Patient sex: F
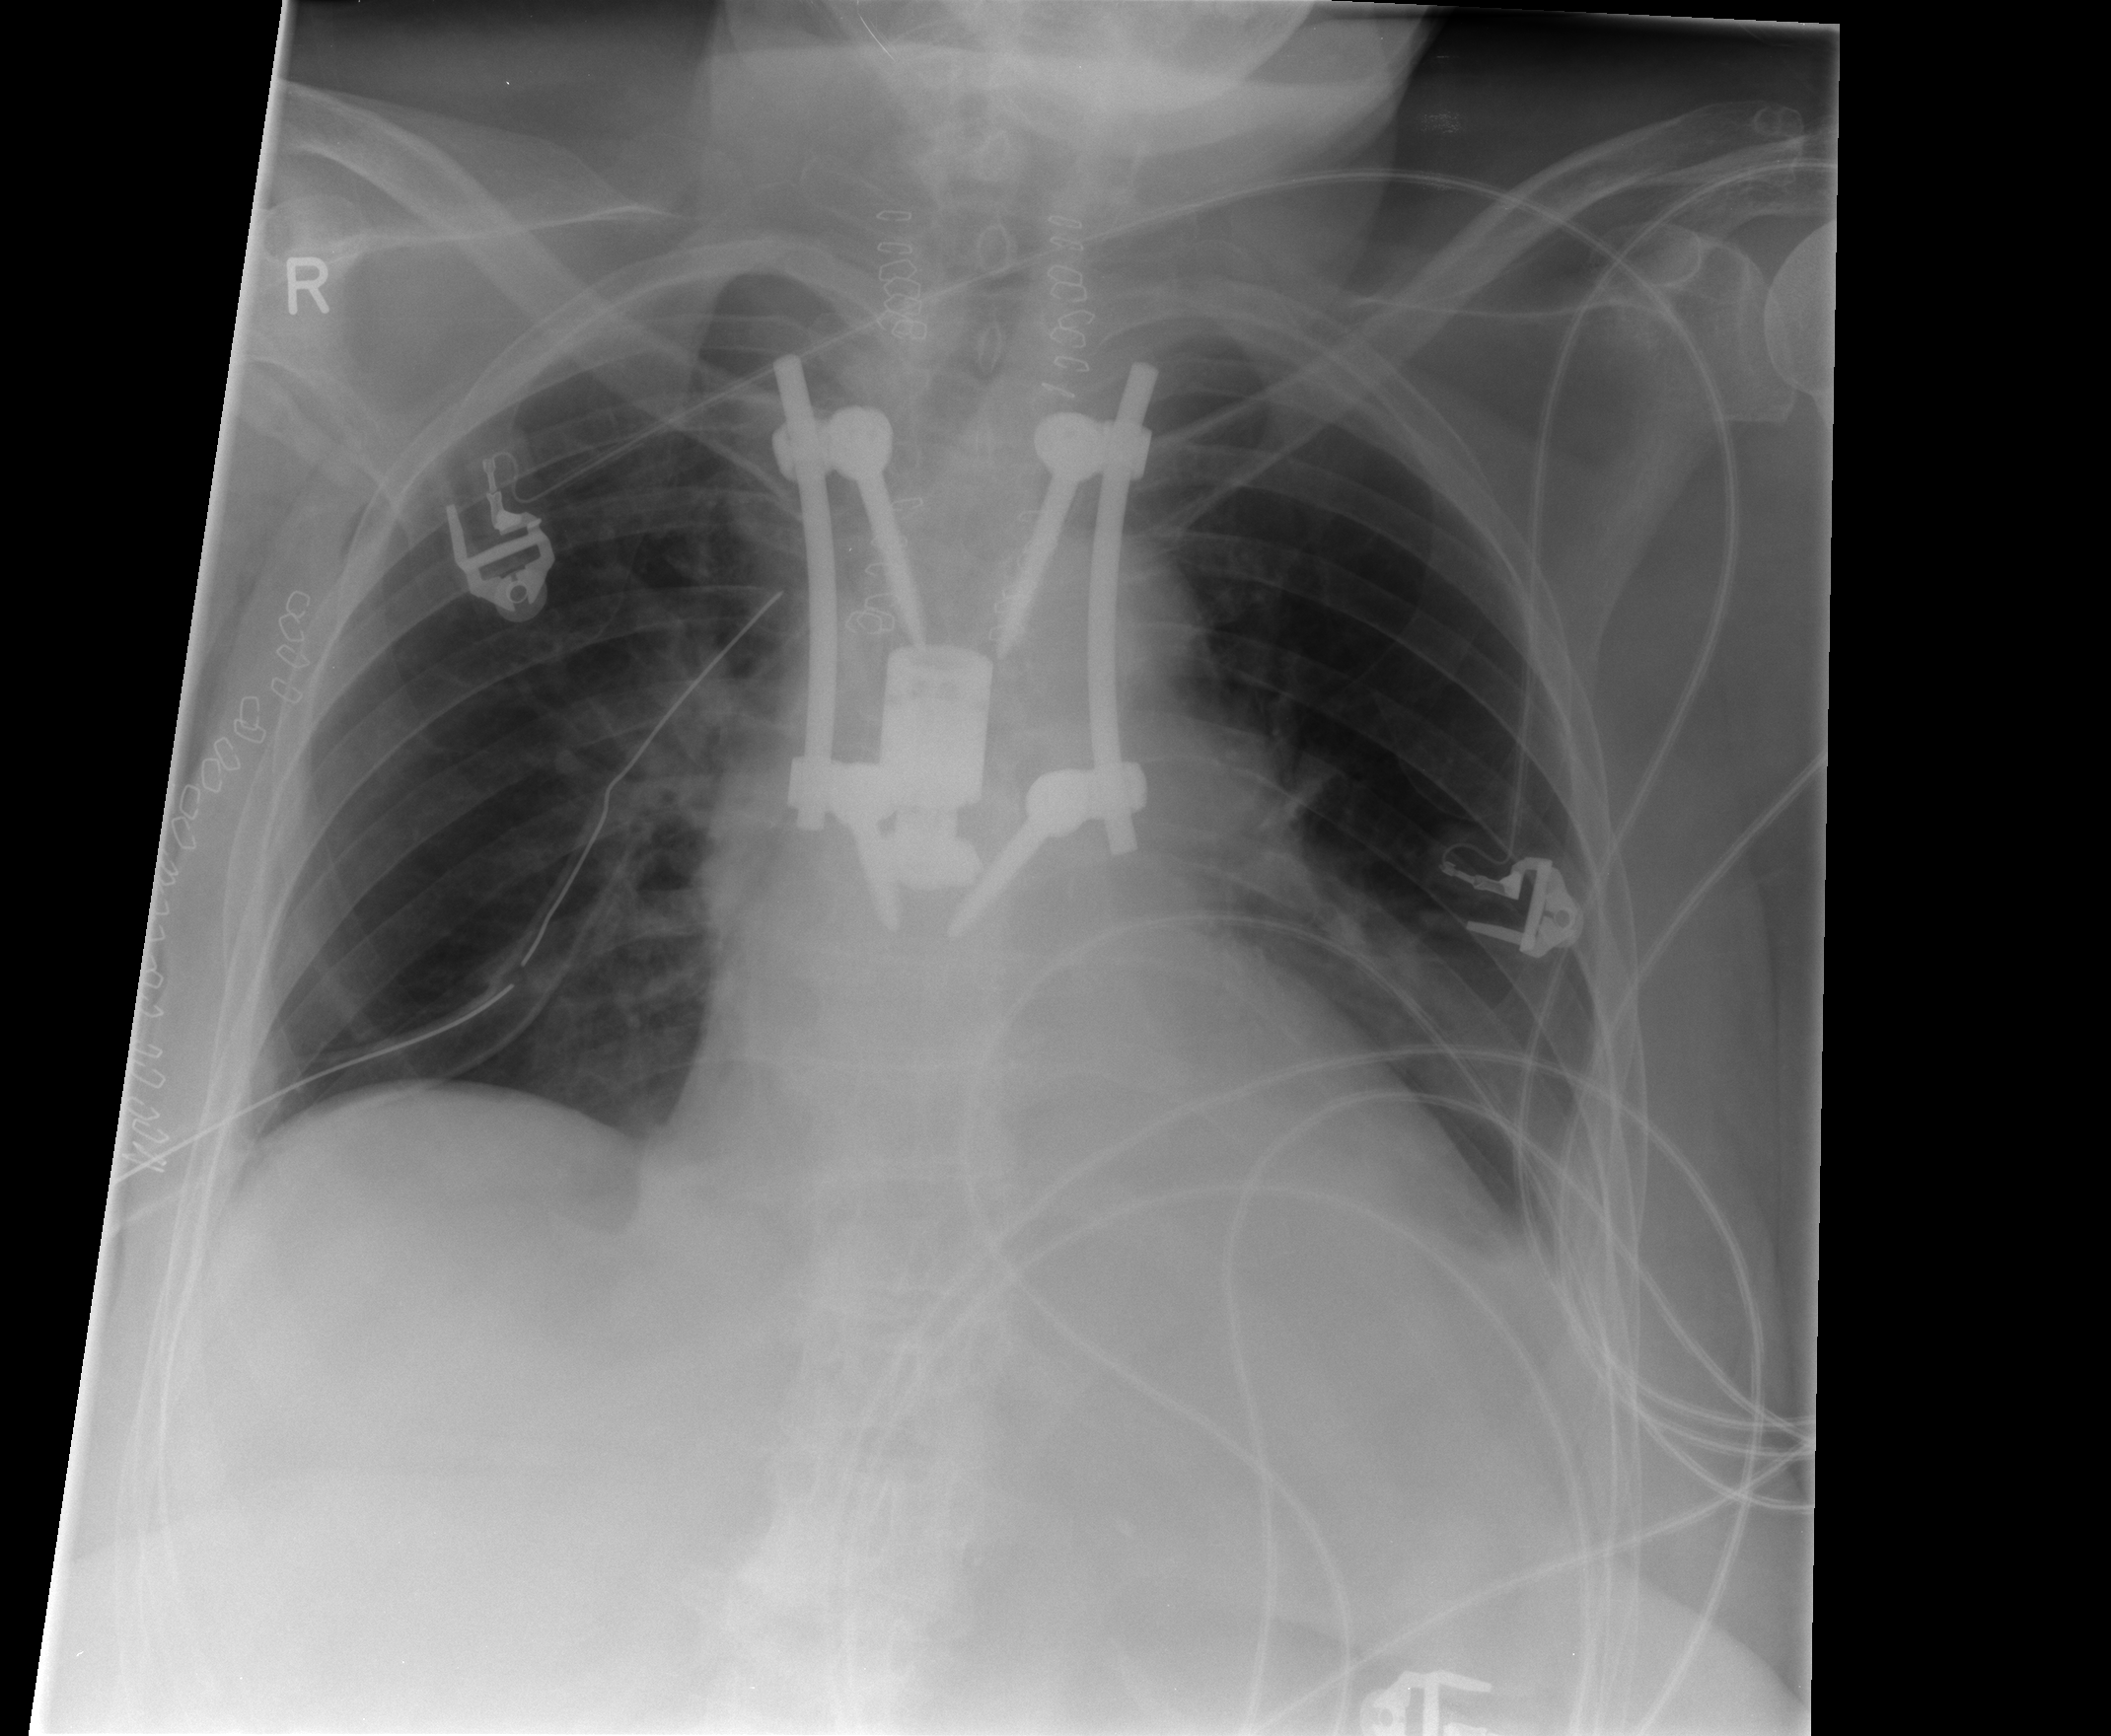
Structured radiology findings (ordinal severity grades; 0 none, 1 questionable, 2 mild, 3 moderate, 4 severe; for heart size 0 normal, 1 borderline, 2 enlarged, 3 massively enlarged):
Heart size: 0
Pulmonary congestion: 0
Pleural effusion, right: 0
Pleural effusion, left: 1
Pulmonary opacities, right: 0
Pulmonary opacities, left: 0
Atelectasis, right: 0
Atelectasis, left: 1